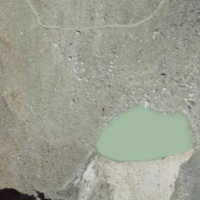
EUNIS habitat code: 48
Species observed at this site:
Oenanthe oenanthe
Dendrocopos major
Phoenicurus ochruros
Montifringilla nivalis
Fringilla coelebs
Turdus viscivorus
Turdus torquatus
Prunella collaris
Motacilla alba